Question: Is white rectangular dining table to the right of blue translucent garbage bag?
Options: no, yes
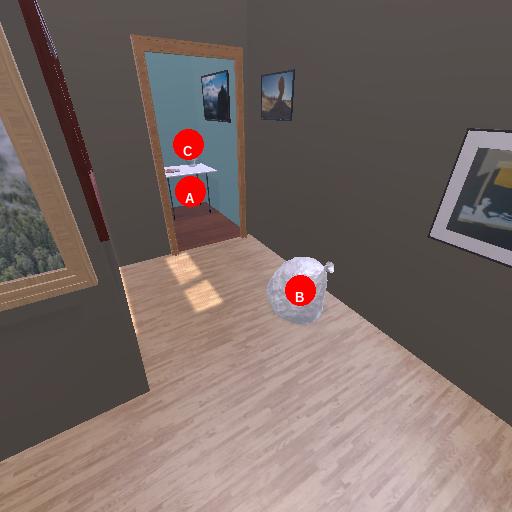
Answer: no